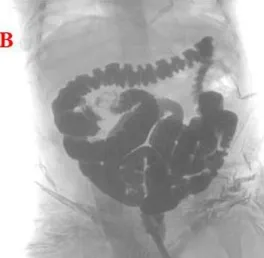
(B) Hydrostatic reduction of intussusception using Gastrografin. Contrast solution showing the successful reduction of the ileocolic invagination.
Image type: radiology (pet)